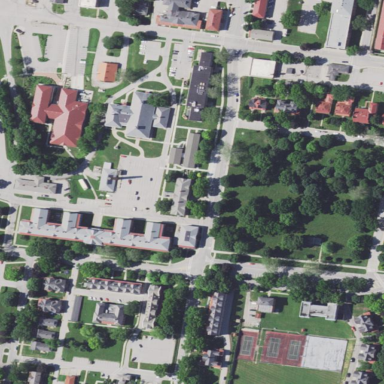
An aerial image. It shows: Village green park area.